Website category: book
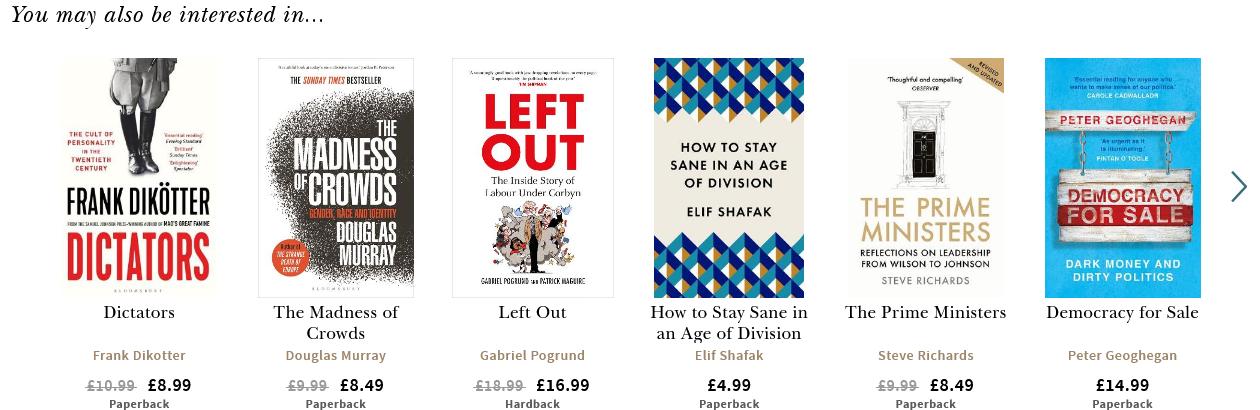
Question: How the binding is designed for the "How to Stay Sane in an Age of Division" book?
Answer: Paperback

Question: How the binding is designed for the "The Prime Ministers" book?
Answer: Paperback

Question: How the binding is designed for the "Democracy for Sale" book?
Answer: Paperback

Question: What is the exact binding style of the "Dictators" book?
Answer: Paperback

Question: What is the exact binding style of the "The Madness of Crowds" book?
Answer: Paperback

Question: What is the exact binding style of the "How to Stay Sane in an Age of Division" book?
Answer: Paperback

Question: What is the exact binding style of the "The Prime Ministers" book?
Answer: Paperback

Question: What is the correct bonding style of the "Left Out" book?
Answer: Hardback

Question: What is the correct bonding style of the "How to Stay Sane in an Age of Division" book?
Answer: Paperback

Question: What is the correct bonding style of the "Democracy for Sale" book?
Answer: Paperback

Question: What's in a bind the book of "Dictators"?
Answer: Paperback

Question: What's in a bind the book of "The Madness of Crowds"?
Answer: Paperback

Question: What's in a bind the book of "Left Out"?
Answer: Hardback

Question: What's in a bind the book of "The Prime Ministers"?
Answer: Paperback

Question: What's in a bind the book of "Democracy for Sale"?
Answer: Paperback

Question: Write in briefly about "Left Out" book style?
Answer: Hardback

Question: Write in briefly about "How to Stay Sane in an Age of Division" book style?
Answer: Paperback

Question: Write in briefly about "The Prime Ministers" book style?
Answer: Paperback

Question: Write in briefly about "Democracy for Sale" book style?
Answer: Paperback

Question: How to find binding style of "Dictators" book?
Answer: Paperback

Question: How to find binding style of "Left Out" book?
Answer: Hardback

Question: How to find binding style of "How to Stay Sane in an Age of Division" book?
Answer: Paperback

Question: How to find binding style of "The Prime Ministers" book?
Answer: Paperback

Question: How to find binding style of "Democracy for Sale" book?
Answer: Paperback